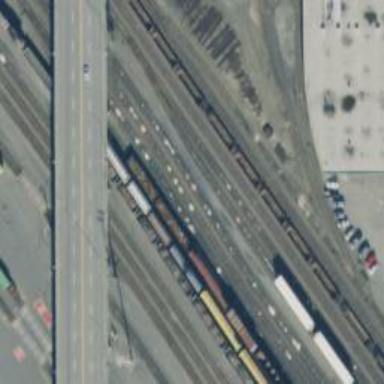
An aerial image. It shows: Railway yard.